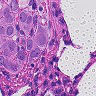
Metastatic tissue present: yes